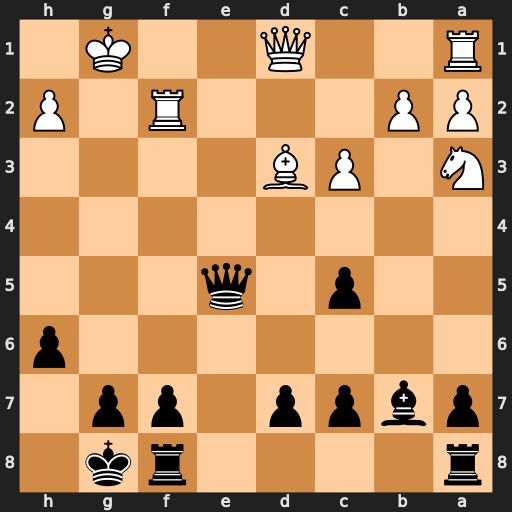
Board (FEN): r4rk1/pbpp1pp1/7p/2p1q3/8/N1PB4/PP3R1P/R2Q2K1
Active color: b
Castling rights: -
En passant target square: -
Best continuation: Qd5 Bh7+ Kxh7 Qxd5 Bxd5